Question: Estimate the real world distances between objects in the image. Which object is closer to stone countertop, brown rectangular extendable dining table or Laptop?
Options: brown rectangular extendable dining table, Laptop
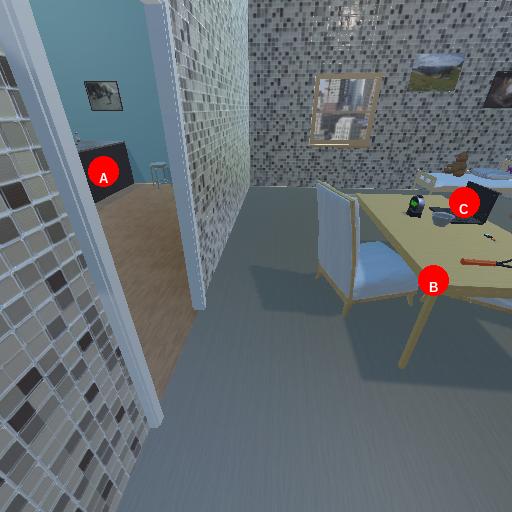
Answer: brown rectangular extendable dining table